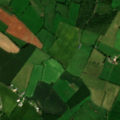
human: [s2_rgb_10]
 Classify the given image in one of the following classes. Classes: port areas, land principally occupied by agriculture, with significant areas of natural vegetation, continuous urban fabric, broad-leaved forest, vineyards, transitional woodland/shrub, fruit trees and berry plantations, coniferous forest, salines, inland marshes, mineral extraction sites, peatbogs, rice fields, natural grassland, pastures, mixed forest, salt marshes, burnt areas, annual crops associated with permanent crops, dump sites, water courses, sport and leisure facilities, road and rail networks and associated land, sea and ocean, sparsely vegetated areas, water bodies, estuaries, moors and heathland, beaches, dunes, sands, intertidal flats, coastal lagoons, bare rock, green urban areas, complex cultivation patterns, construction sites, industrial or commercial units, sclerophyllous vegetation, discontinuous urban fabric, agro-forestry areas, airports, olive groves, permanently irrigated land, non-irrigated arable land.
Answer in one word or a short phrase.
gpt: non-irrigated arable land, pastures